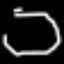
Label: octagon